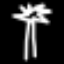
Label: palm tree